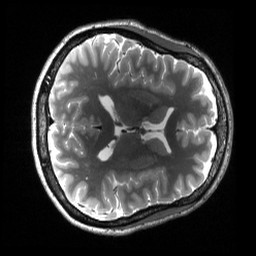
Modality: T2w
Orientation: axial
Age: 39
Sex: female
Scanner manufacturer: siemens
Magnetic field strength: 3 T
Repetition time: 3.2 s
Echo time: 0.563 s